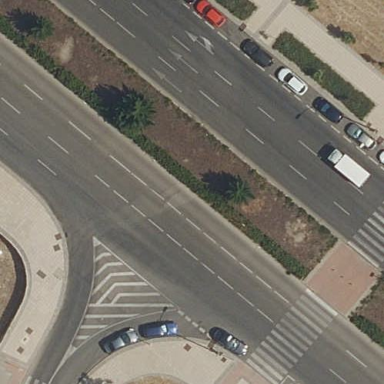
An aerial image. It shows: Kerb barrier surrounding grassy area.